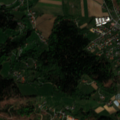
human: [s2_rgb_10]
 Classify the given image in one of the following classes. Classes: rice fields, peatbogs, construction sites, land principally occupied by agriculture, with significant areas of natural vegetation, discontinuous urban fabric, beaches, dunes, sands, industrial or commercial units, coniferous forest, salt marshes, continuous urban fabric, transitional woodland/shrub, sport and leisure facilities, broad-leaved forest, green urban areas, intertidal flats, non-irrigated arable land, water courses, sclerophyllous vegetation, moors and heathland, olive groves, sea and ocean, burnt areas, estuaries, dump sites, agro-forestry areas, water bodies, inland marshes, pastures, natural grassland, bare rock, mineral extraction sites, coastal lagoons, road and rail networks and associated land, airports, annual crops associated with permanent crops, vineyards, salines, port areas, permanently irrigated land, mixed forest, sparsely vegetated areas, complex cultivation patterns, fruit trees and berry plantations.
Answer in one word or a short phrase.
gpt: industrial or commercial units, non-irrigated arable land, pastures, complex cultivation patterns, land principally occupied by agriculture, with significant areas of natural vegetation, mixed forest